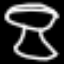
Label: mushroom